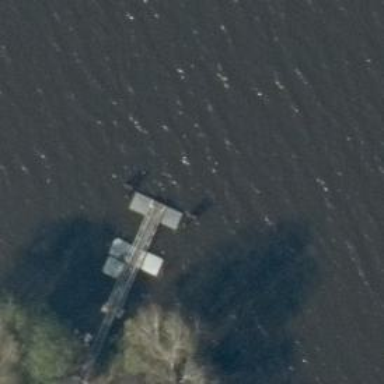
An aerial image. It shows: Pier located along footway.